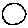
Label: circle